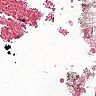
Metastatic tissue present: no